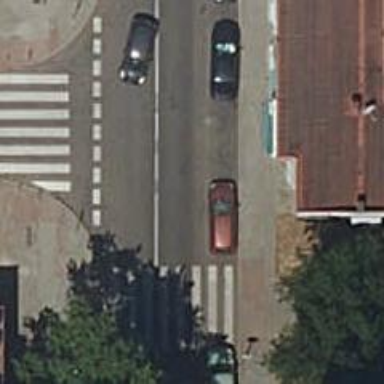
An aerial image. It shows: Pedestrian road.